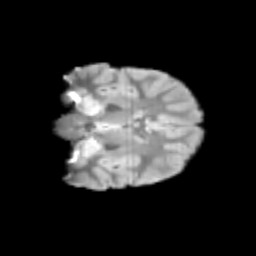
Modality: T2w
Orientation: coronal
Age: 10
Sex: female
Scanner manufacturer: siemens
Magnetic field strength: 3 T
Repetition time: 3.8 s
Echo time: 0.07 s